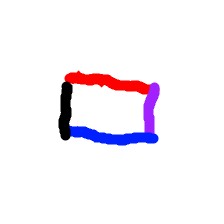
Shape: rectangle